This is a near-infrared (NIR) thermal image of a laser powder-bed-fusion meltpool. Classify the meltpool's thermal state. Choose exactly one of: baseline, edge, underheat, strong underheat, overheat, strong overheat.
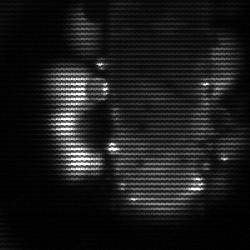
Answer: strong underheat